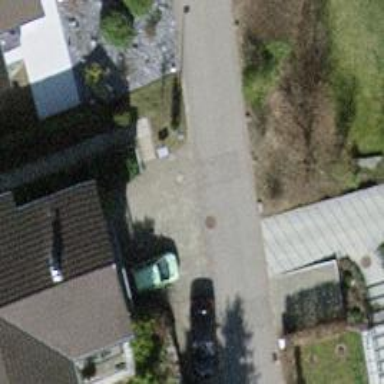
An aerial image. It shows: Driveway.